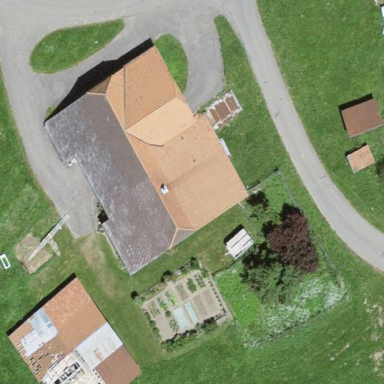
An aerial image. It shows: Farm building.